Interaction volume radius: 5 \u00c5
Interaction volume height: 20 \u00c5
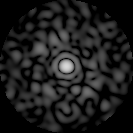
Disorder parameter: 0.8499